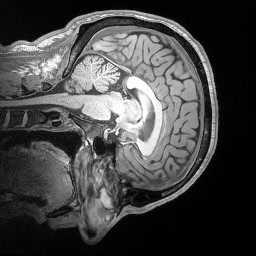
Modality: T1w
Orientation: sagittal
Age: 37
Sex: male
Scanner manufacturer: siemens
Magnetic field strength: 3 T
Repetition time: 2.53 s
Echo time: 0.00164 s